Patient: sex F, age 69
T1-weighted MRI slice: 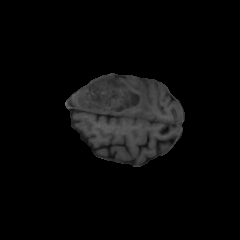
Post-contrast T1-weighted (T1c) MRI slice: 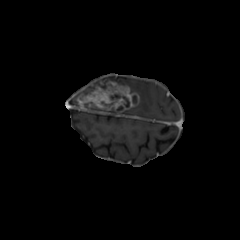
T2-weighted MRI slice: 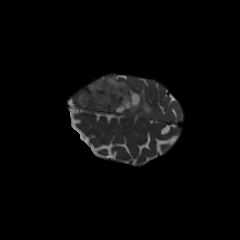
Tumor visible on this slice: yes
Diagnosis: Glioblastoma, IDH-wildtype
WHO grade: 4